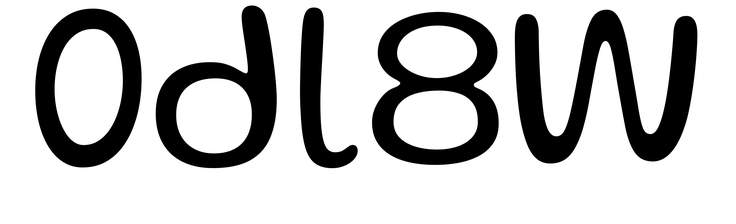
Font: Gluten_Light